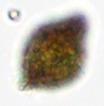
Label: Akashiwo